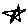
Label: star